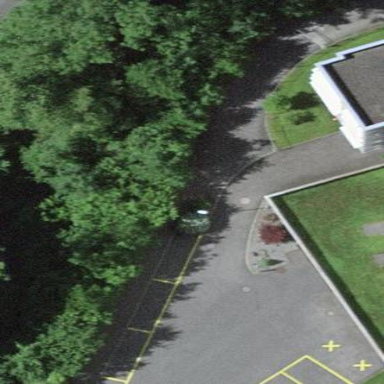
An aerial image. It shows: Parking area with asphalt surface.